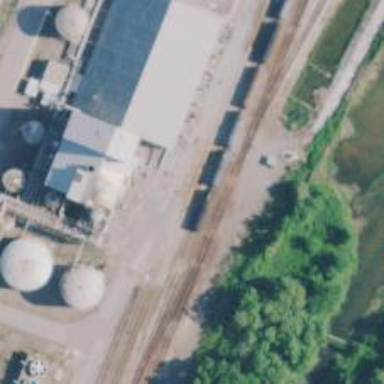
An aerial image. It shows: Rail spur service.